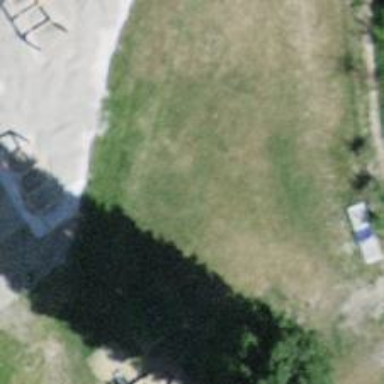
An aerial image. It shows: Playground area for leisure activities on the land.